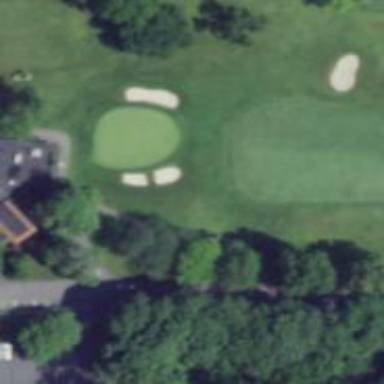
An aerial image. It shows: View of golf hole.